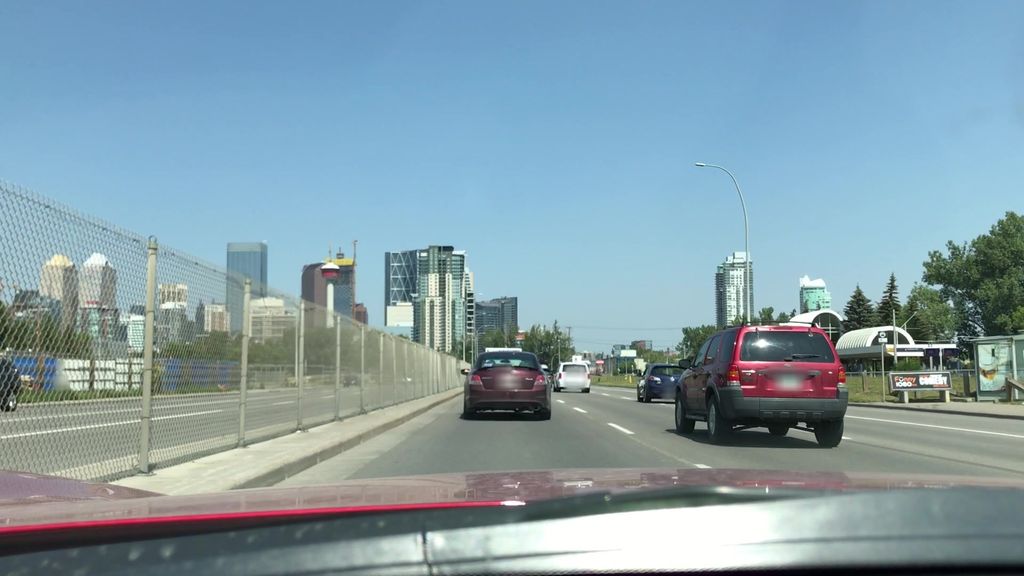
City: calgary